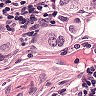
Metastatic tissue present: yes